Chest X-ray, AP view. Patient: 43 years old, sex F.
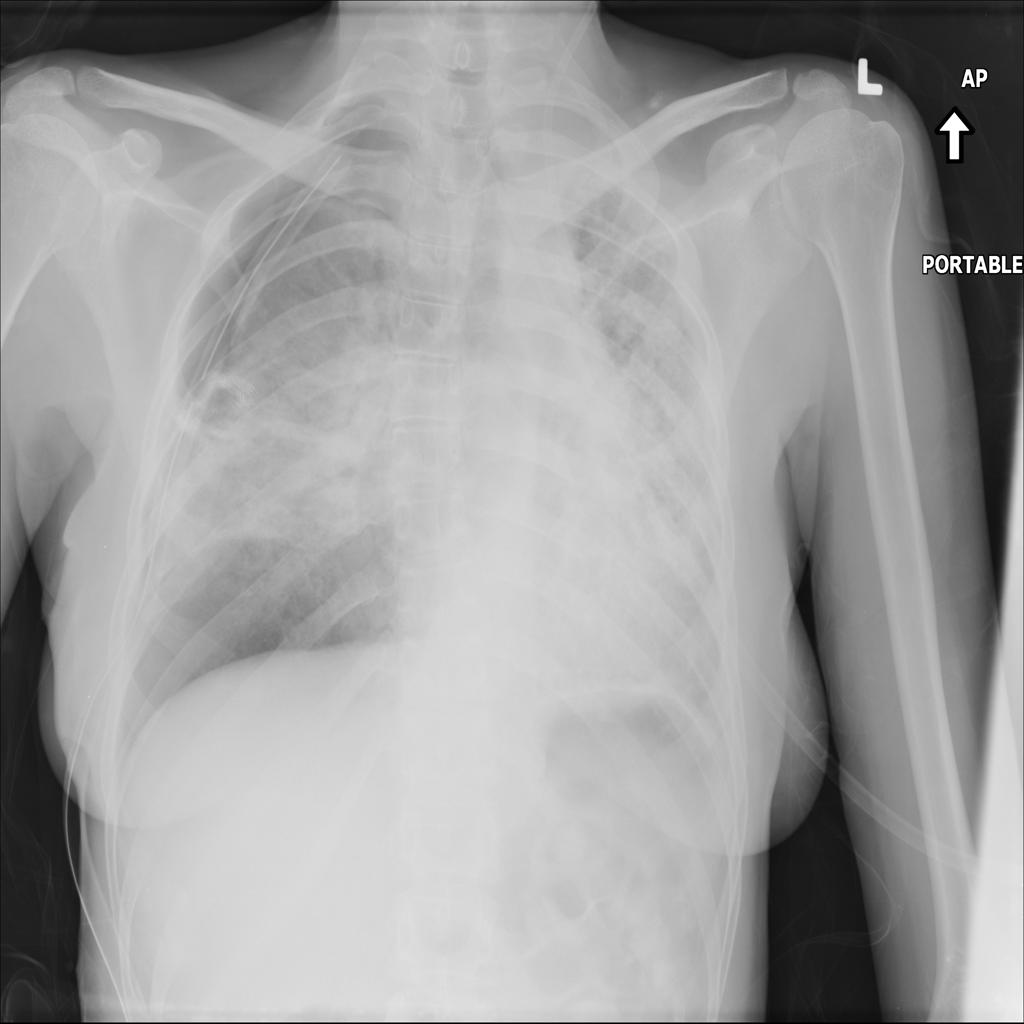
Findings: No Finding